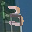
Label: 3